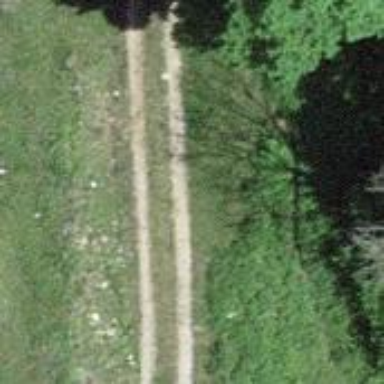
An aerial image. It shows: Track with grade 3 surface.